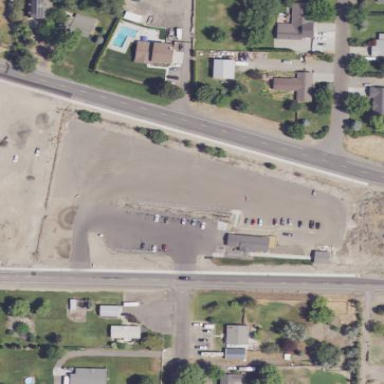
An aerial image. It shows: Parking area with unpaved surface.